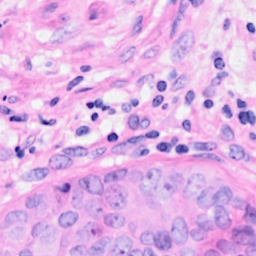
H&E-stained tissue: Breast